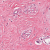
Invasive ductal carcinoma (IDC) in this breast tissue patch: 0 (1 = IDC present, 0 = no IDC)